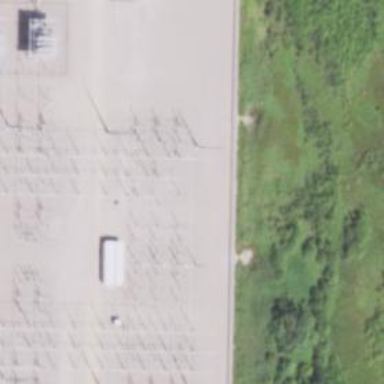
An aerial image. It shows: Switch used for power control.